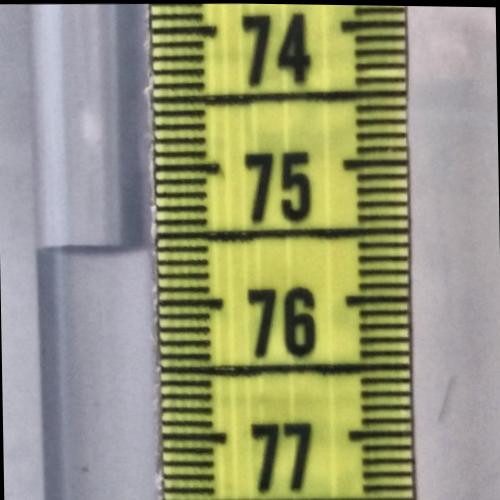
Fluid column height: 75.6 cm